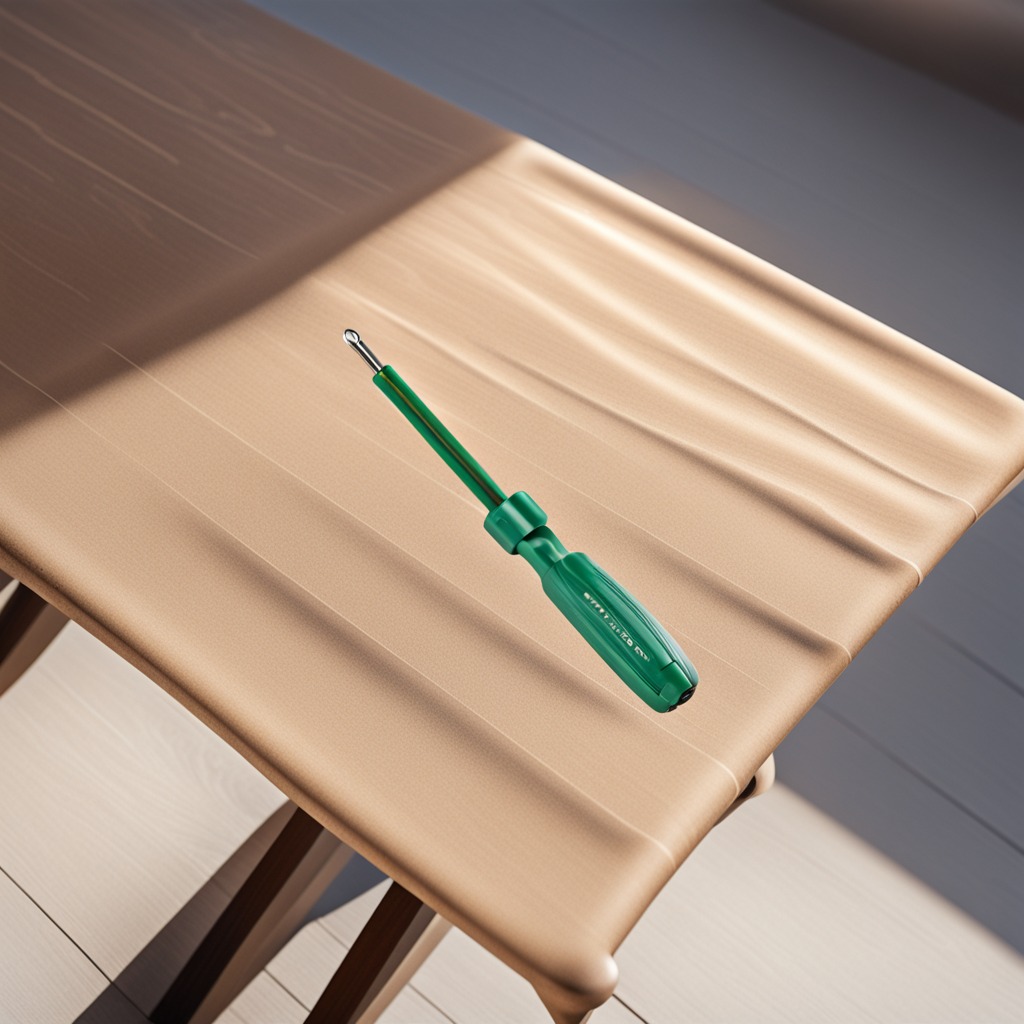
A screwdriver is lying on the wooden table in the outdoor workshop.